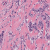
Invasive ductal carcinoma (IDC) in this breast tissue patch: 1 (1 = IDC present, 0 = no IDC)